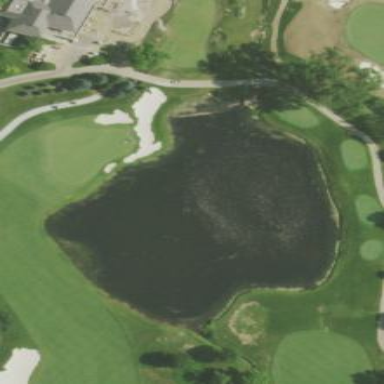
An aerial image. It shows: Water hazard designated for golf.